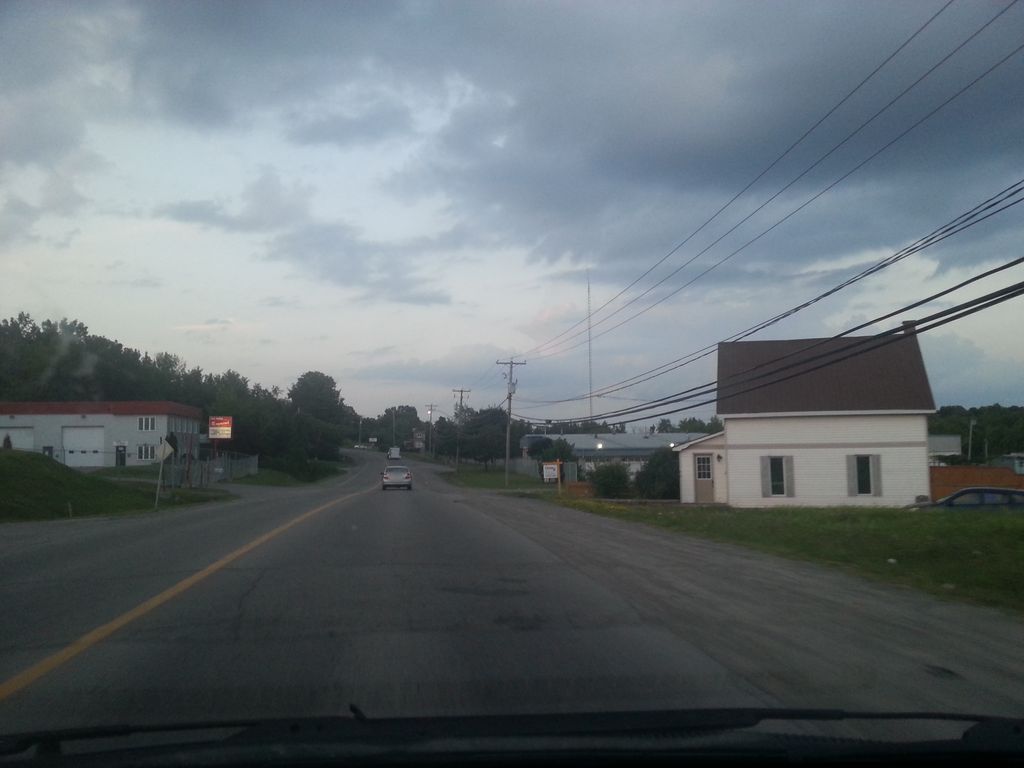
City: ottawa-gatineau